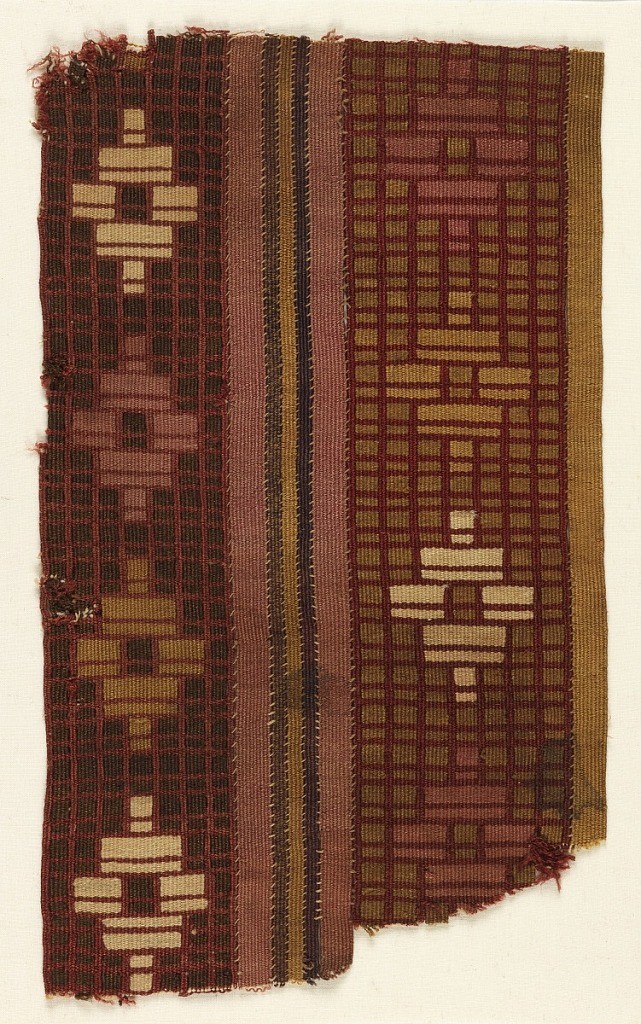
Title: Fragment
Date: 1400–1532
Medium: wool Technique: plain weave with discontinuous weft (slit tapestry)
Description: Fragment of a mantle with two wide patterned bands, one brown, one ocher, separated by narrow stripes of solid pink, brown and ochre. The patterned bands are divided into small rectagles by a grid of red, with large star-like stepped motifs in pink, tan and off-white.